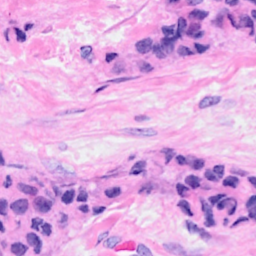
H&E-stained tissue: Breast